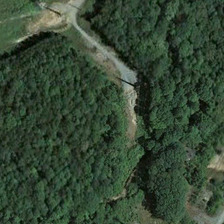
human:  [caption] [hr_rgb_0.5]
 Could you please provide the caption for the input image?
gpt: a road is in a forest with many green trees .

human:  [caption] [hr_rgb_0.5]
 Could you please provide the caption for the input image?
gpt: a road is in a forest with many green trees .

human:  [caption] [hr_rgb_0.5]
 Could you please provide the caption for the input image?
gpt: a road is in a forest with many green trees .

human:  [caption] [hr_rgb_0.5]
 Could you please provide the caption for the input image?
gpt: a road is in a forest with many green trees .

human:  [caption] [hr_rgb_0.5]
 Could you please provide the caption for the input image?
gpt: a road is in a forest with many green trees .